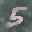
Label: 5